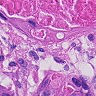
Metastatic tissue present: yes